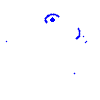
Particle: electron